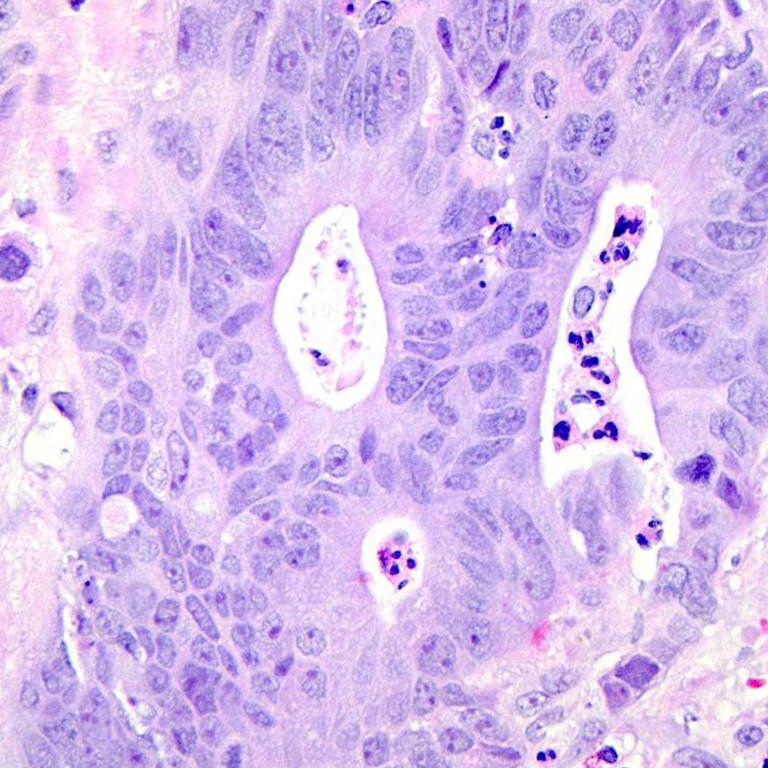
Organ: colon
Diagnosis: adenocarcinomas